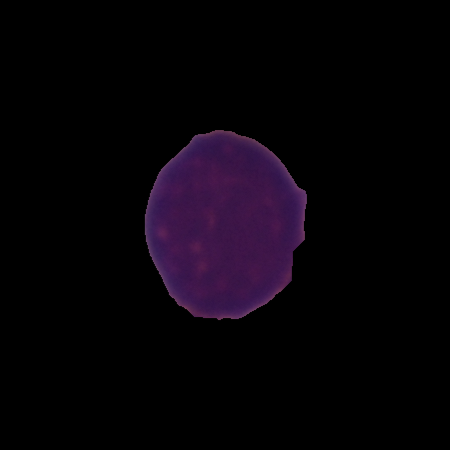
Label: healthy